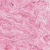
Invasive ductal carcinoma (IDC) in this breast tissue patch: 0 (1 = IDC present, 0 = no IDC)